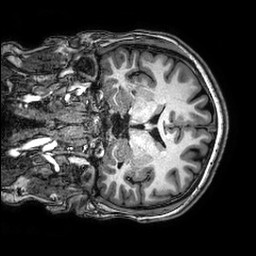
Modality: T1w
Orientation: coronal
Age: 20
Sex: male
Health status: healthy